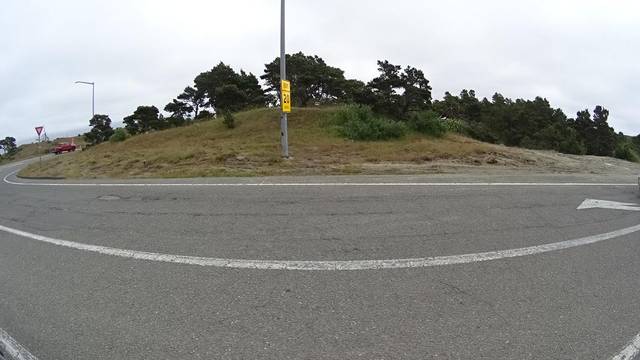
Region: United States
Coordinates: 40.825, -124.177